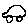
Label: car